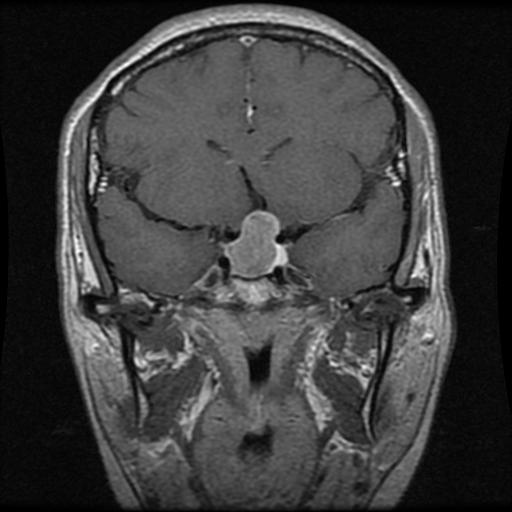
Label: pituitary